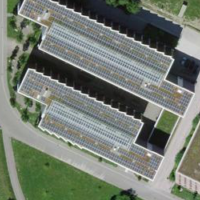
EUNIS habitat code: 25
Species observed at this site:
Oedemera nobilis
Salvia pratensis
Bromus sterilis